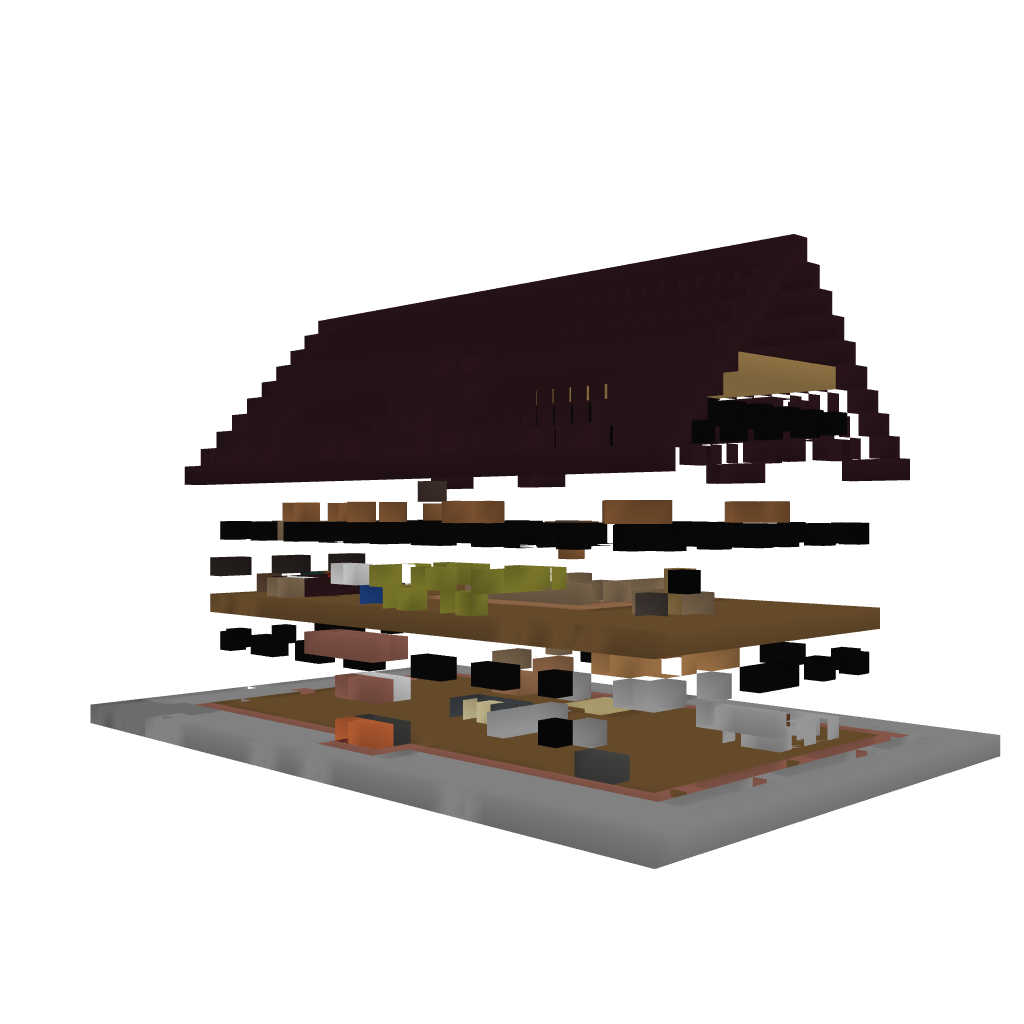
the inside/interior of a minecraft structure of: Large Brick House